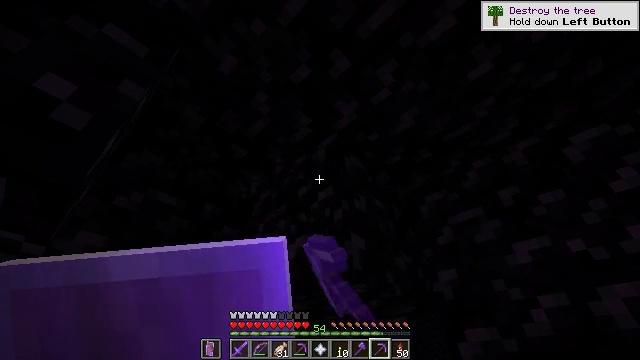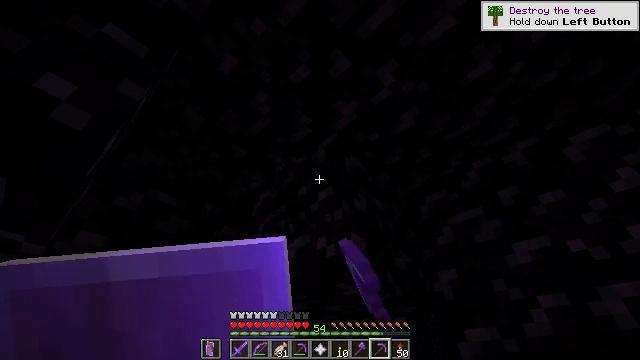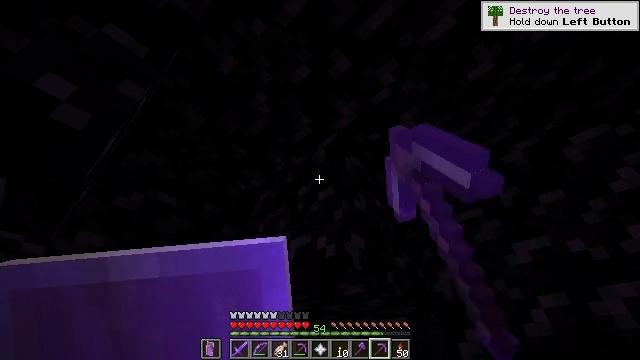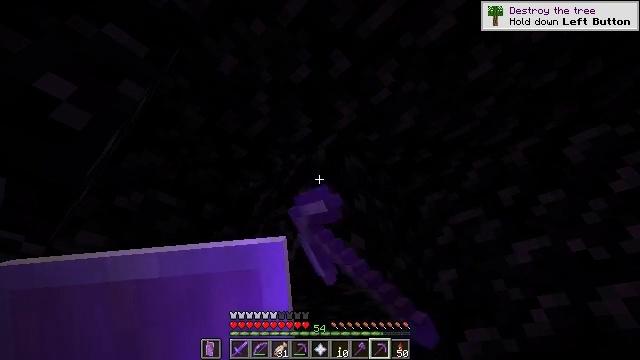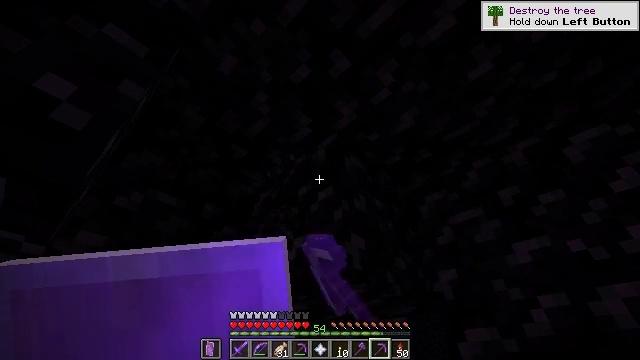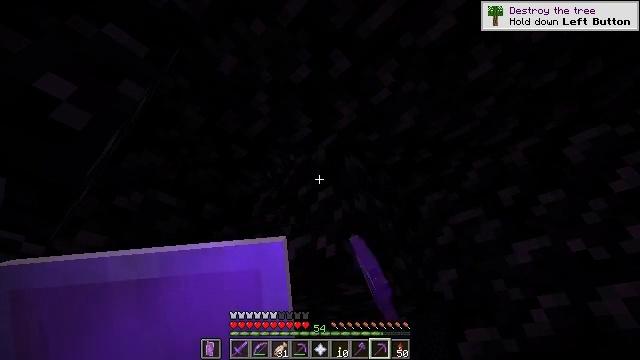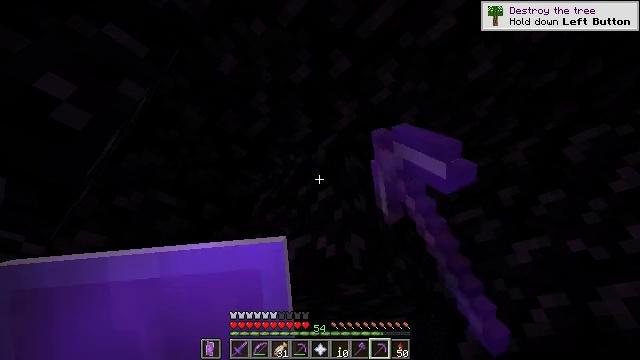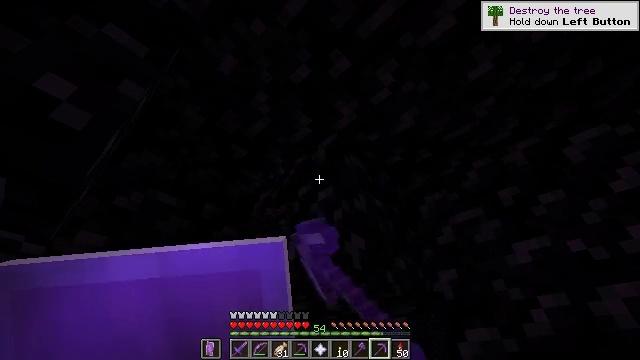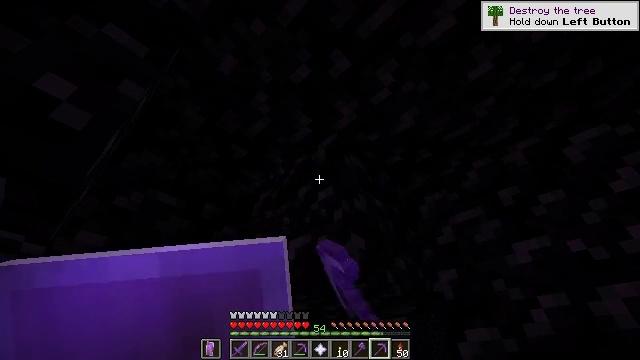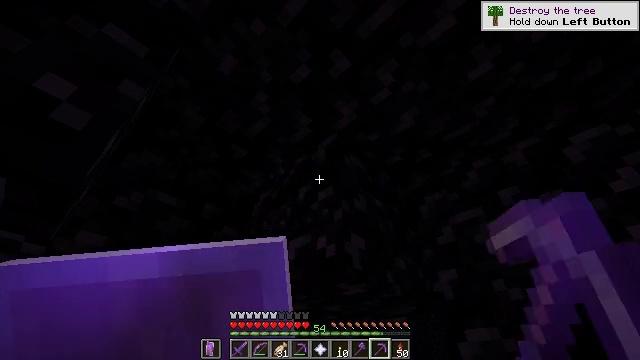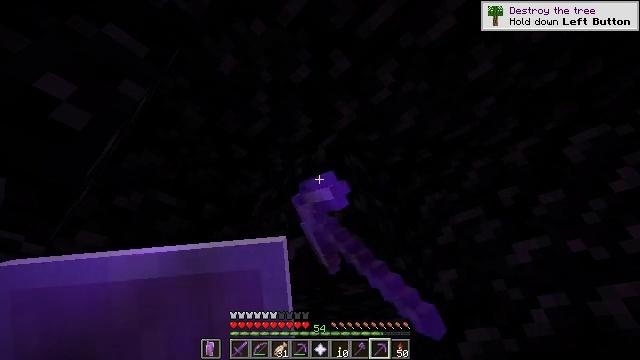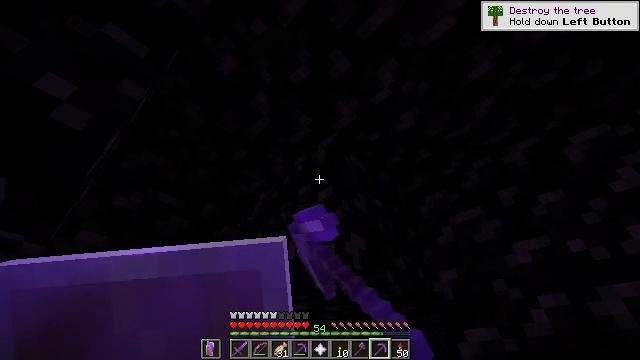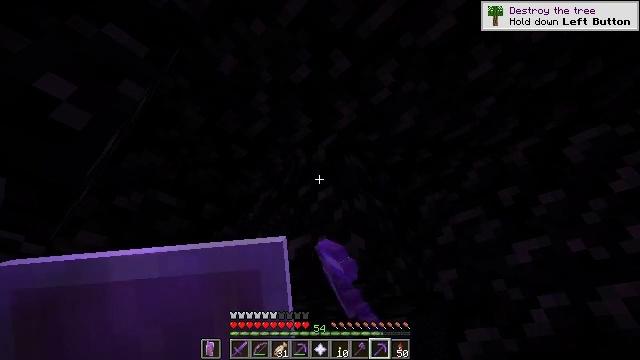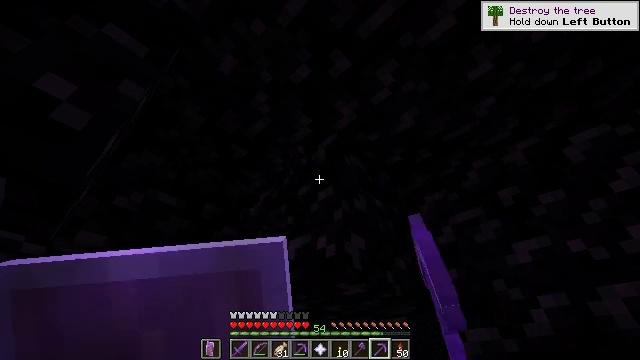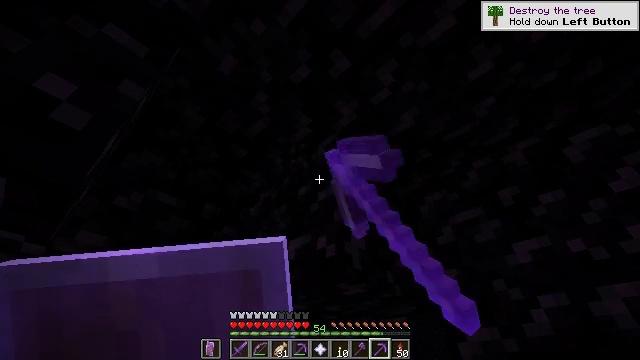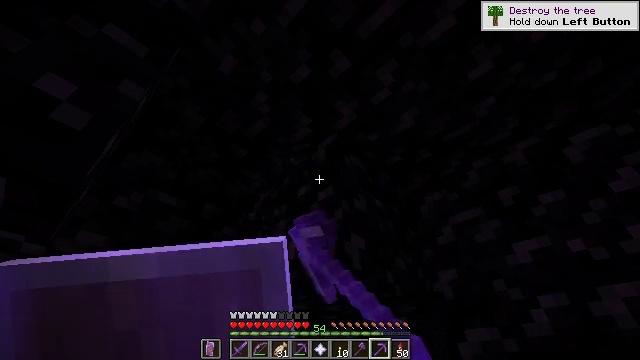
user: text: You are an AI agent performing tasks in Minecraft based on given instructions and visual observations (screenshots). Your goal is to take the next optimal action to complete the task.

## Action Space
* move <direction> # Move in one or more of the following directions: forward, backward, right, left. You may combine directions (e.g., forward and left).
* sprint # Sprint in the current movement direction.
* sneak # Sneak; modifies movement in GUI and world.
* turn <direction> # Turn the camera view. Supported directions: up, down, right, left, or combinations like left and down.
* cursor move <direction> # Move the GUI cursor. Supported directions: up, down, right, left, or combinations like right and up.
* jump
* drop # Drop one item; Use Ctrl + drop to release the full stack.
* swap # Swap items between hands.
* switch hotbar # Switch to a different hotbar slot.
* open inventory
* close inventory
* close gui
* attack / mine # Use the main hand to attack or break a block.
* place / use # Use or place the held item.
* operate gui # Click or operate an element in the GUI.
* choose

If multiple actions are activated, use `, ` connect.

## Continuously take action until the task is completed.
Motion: motion action
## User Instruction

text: Mine the tough obsidian.
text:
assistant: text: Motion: attack / mine
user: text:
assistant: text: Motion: attack / mine
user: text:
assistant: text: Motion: attack / mine
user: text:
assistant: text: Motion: attack / mine
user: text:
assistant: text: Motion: attack / mine
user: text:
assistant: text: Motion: attack / mine
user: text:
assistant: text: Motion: attack / mine
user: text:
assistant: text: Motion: attack / mine
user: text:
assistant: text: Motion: attack / mine
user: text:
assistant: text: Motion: attack / mine
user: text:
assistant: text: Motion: attack / mine
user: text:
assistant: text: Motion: attack / mine
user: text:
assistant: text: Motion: attack / mine
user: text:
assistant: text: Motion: attack / mine
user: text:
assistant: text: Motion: attack / mine
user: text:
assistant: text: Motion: attack / mine
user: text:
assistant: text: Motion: attack / mine
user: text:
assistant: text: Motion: attack / mine
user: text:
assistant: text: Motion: attack / mine
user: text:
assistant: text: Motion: attack / mine
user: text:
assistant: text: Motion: attack / mine
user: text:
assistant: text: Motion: attack / mine
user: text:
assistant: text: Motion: attack / mine
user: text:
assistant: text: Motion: attack / mine
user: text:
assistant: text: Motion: attack / mine
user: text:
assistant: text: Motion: attack / mine
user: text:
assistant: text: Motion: attack / mine
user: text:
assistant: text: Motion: attack / mine
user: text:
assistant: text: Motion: attack / mine
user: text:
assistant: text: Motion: attack / mine